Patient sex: F
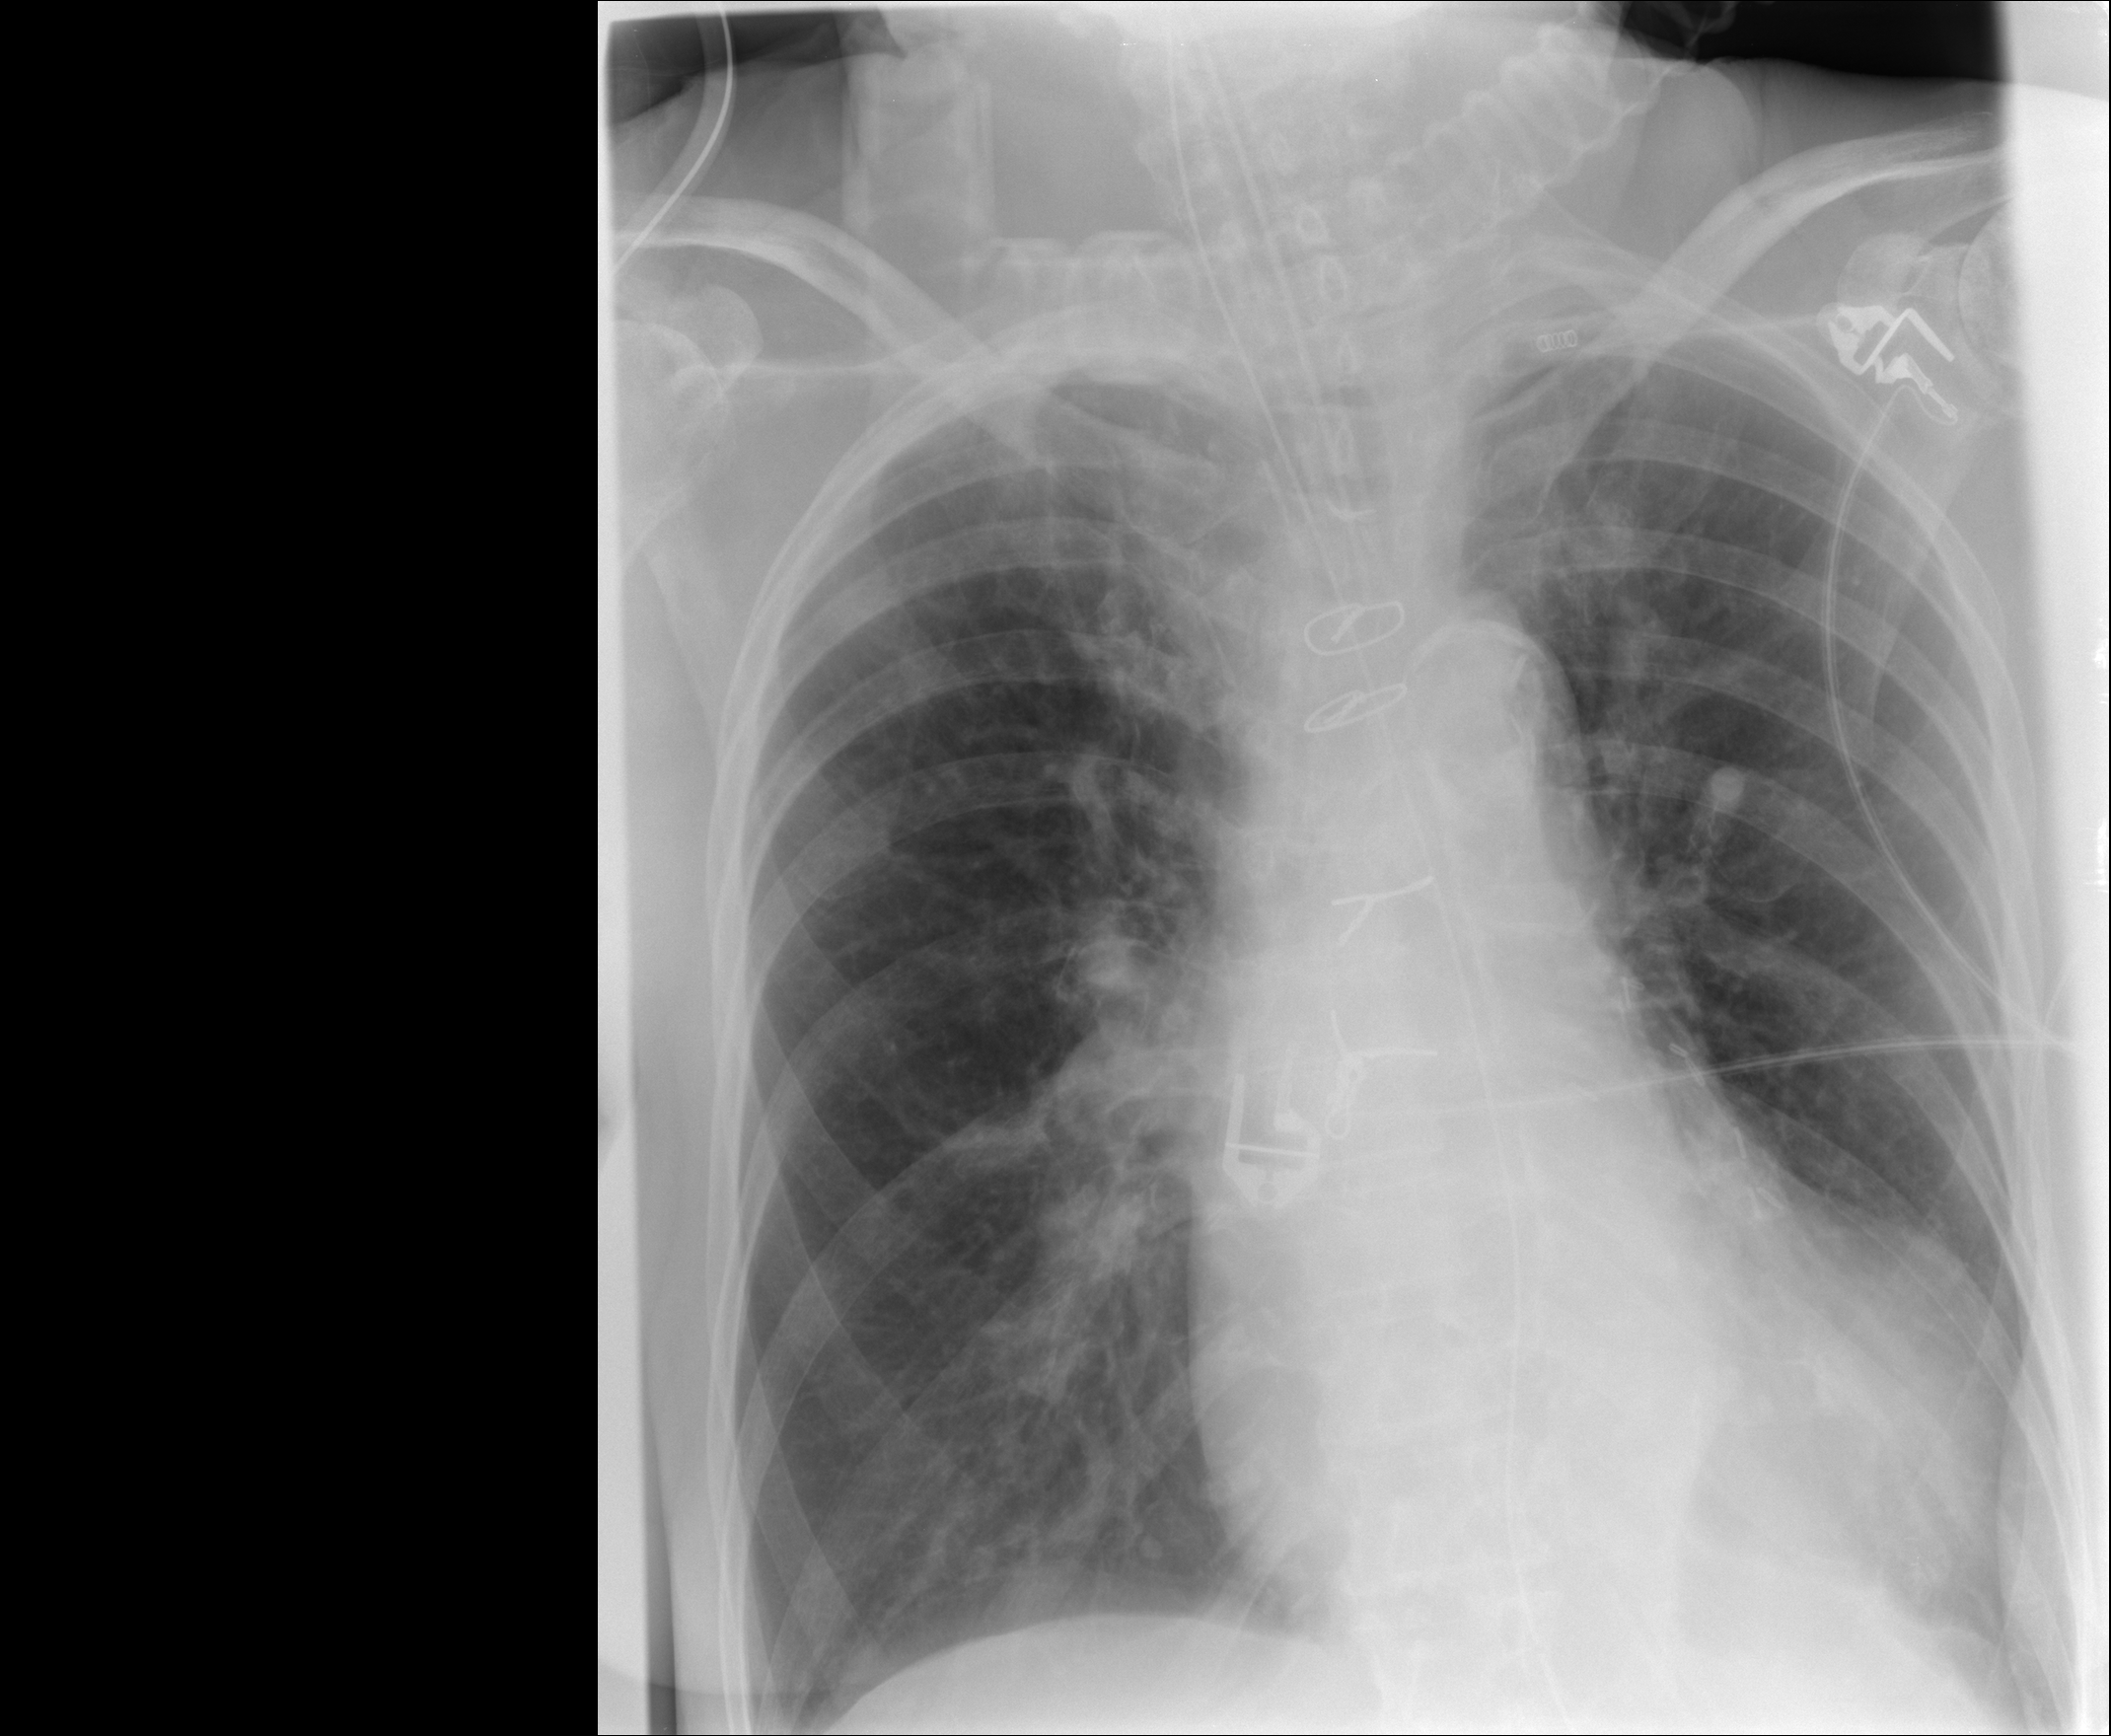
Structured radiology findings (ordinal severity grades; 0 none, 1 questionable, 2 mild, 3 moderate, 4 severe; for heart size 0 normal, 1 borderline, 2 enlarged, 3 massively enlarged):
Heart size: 2
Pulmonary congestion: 2
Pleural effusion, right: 0
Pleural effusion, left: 0
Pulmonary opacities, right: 0
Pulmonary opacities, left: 0
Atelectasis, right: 0
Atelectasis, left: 0